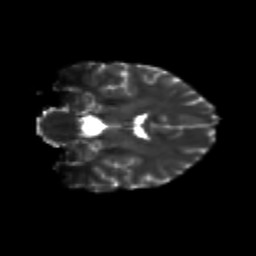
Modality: T2w
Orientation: coronal
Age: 24
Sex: female
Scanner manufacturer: siemens
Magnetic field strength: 3 T
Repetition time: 3.5 s
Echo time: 0.125 s